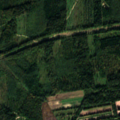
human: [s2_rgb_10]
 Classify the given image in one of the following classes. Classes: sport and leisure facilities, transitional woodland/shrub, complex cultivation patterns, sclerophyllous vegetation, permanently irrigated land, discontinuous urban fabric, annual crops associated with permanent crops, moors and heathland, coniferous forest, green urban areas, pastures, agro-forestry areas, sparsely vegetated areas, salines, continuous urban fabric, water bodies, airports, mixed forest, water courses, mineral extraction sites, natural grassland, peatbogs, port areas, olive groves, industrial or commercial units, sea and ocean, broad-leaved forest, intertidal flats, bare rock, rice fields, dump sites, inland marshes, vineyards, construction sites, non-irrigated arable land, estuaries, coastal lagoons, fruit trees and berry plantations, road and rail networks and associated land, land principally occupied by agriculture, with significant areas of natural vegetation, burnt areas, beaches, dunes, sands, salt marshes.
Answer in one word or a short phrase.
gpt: coniferous forest, mixed forest, transitional woodland/shrub